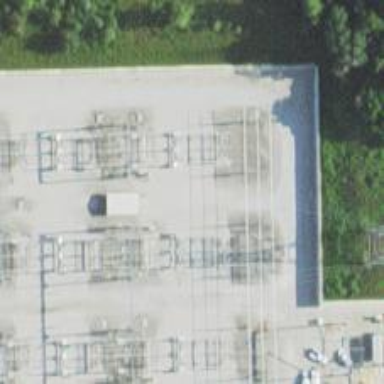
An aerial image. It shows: Switch for power supply.